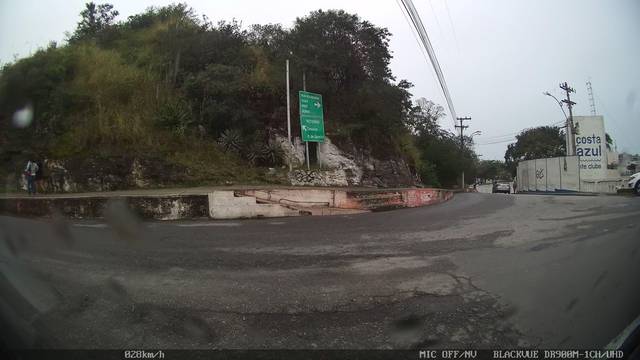
Region: Brazil
Coordinates: -22.877, -42.022